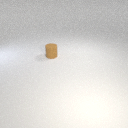
small brown rubber cylinder